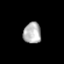
Tissue: skin
Cell type: T cells
Senescence score: 0.2589
Nuclear area (px): 368
Mean DAPI intensity: 179.016